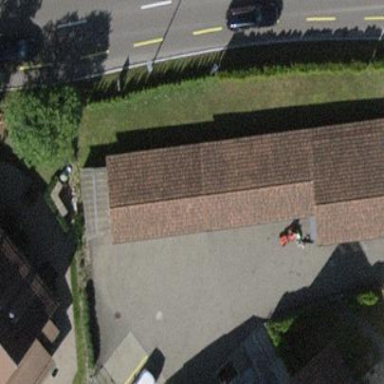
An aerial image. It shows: Garage.